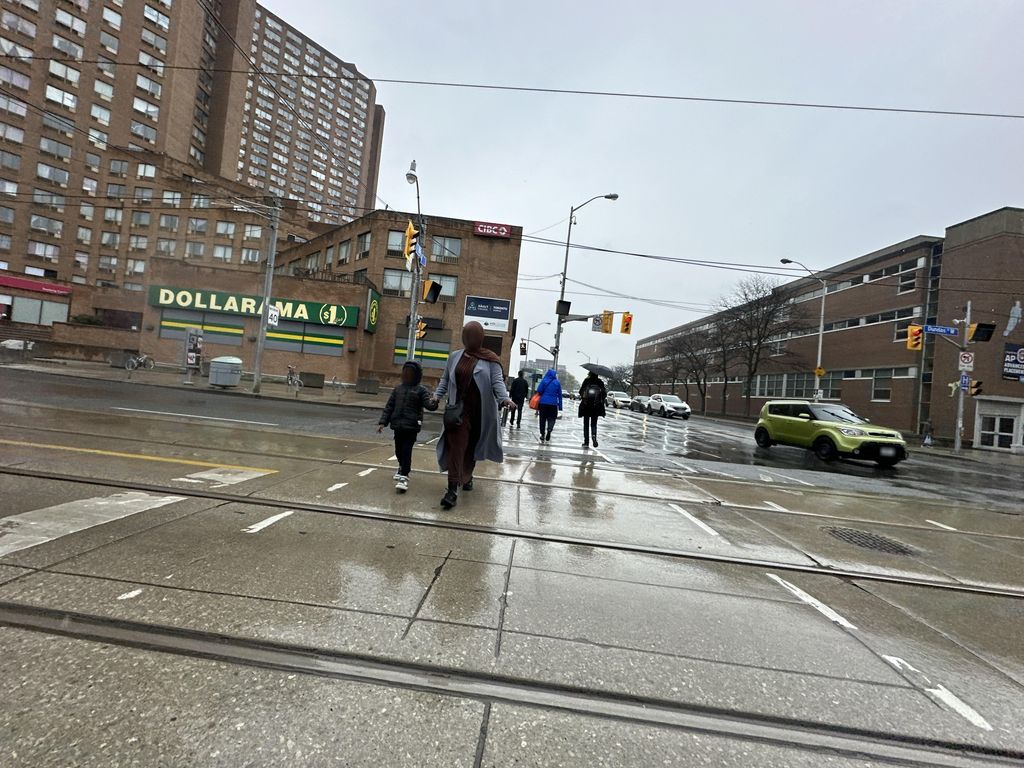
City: toronto